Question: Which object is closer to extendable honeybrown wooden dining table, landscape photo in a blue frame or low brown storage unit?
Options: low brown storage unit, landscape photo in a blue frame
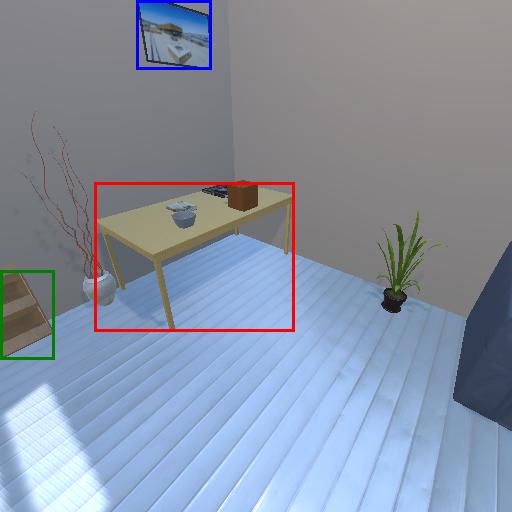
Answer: low brown storage unit